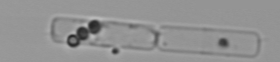
Label: Guinardia_delicatula_TAG_internal_parasite